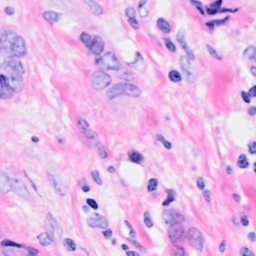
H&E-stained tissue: Breast